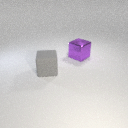
large gray rubber cube in front of large purple metal cube